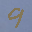
Label: 9